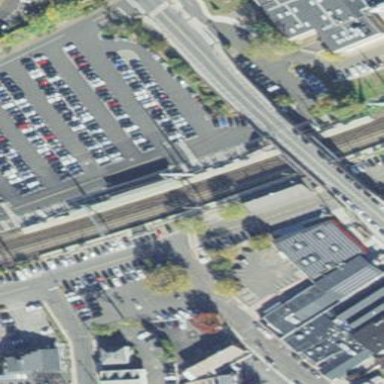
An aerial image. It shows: Platform for public transport and railway services.